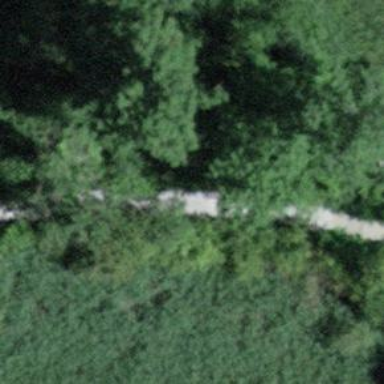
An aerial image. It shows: Compacted path road.